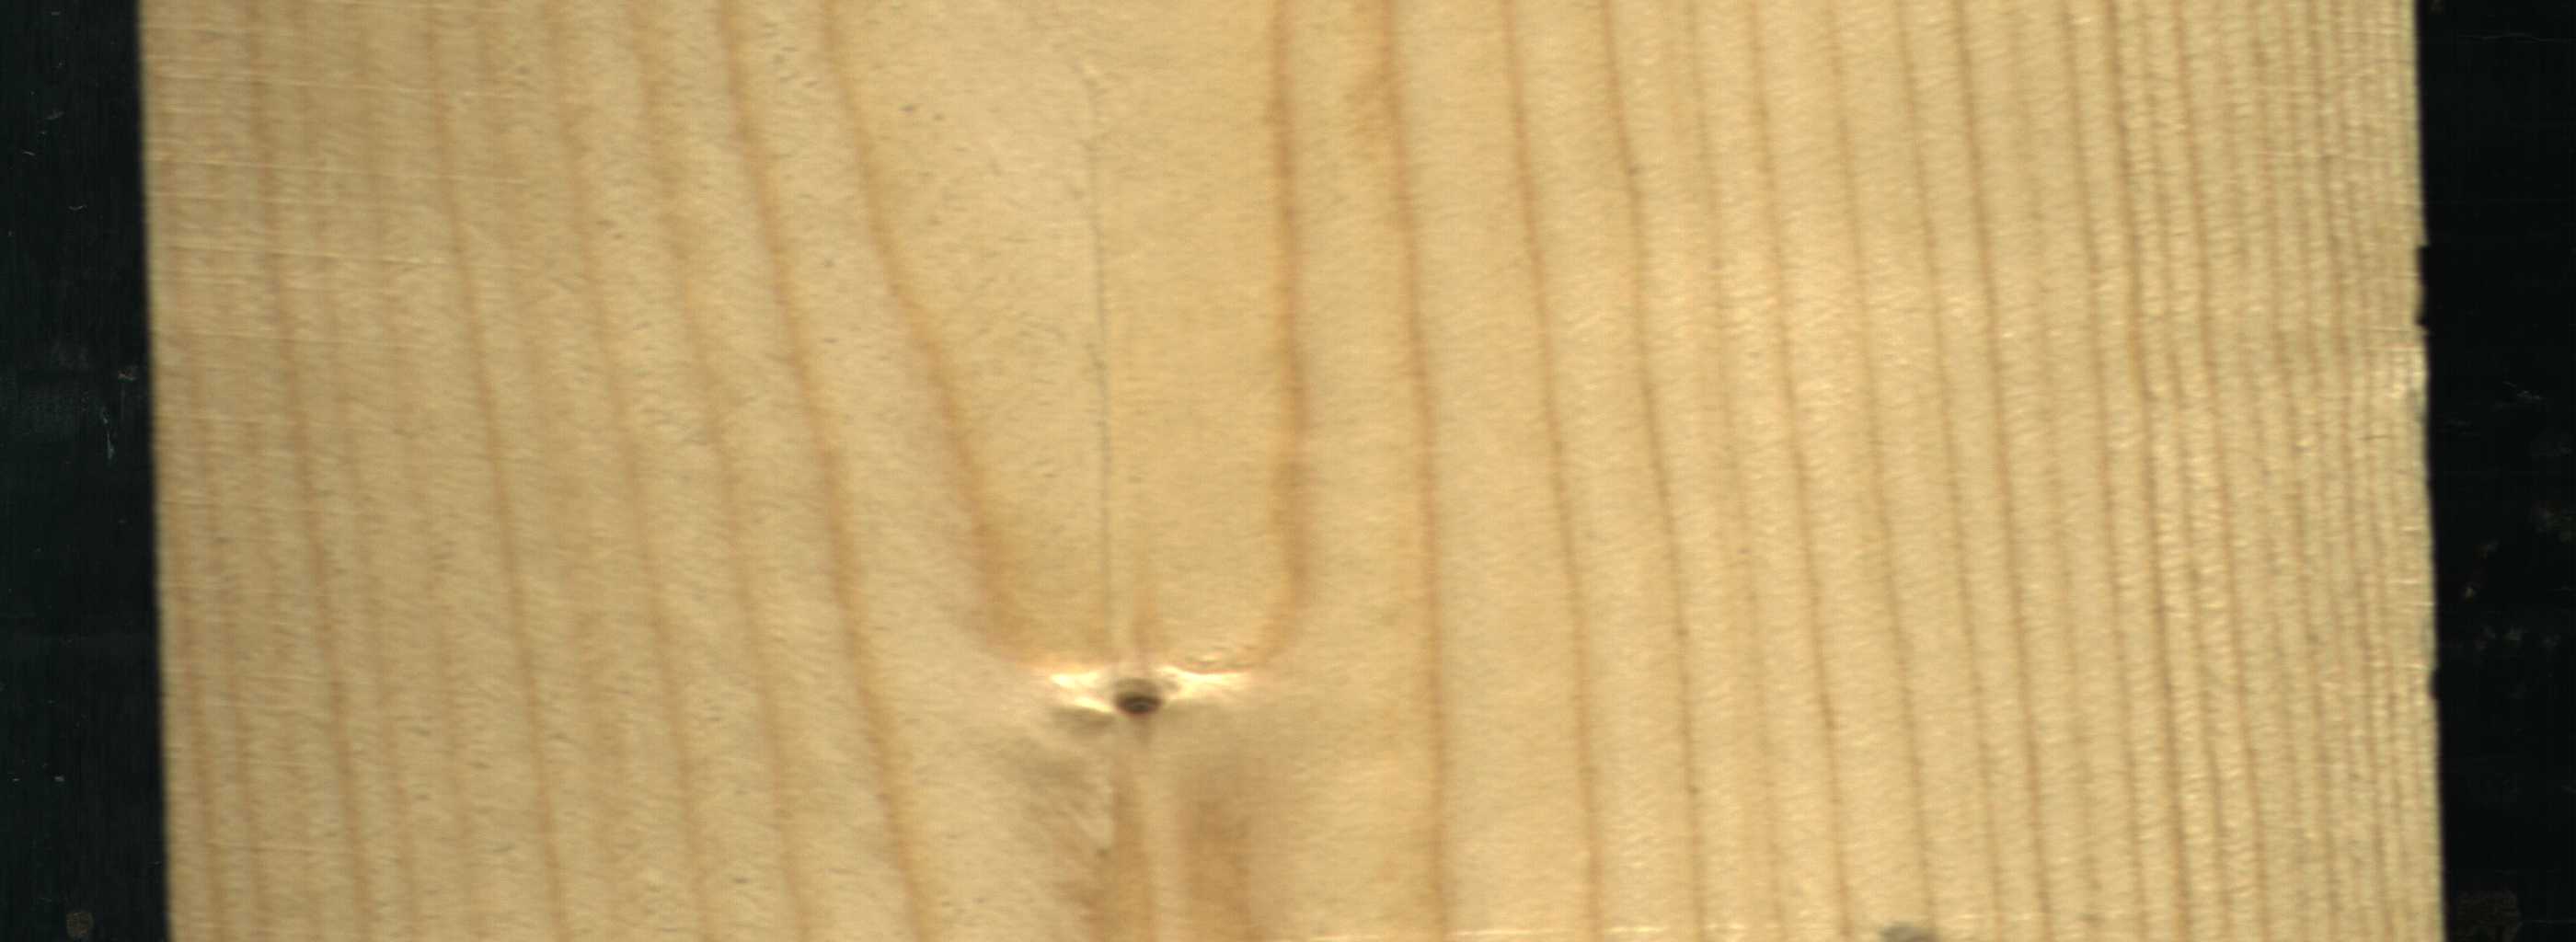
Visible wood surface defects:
Live_Knot